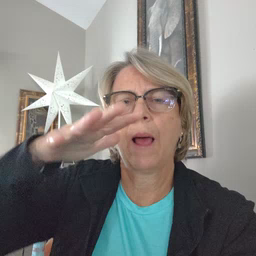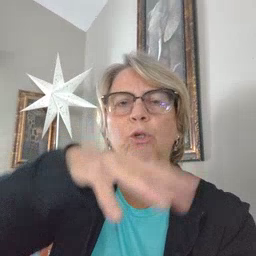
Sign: helicopter